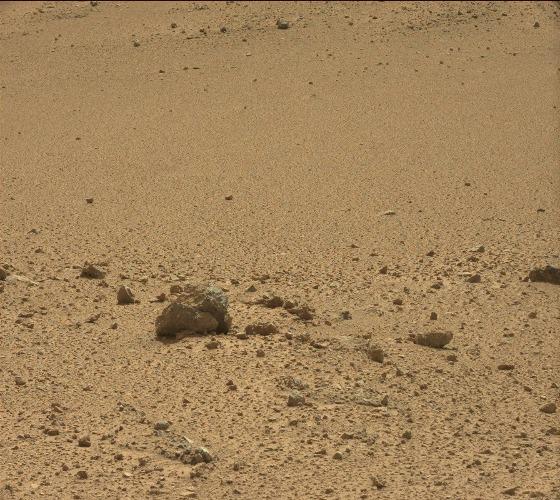
Terrain classes present: Gravel / Sand / Soil, Rock